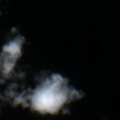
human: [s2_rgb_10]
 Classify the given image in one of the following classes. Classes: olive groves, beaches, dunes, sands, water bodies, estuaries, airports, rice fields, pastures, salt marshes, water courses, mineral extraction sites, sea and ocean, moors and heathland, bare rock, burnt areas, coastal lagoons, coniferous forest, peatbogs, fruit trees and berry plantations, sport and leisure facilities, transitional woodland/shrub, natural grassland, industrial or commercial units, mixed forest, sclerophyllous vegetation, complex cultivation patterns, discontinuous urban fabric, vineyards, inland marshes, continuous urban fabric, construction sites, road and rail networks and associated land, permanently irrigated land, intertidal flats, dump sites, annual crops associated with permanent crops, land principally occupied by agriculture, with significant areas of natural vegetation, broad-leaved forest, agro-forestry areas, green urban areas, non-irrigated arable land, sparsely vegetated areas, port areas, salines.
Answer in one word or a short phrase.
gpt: sea and ocean